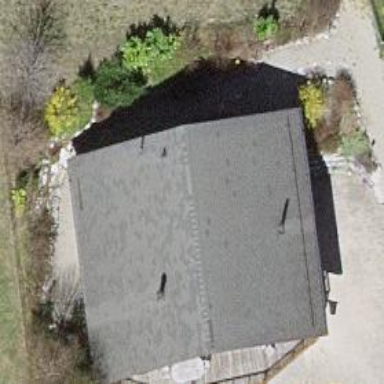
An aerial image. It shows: Simple house.